Field crop: tomato
Growth stage: 2
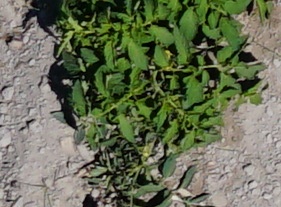
Species: tomato